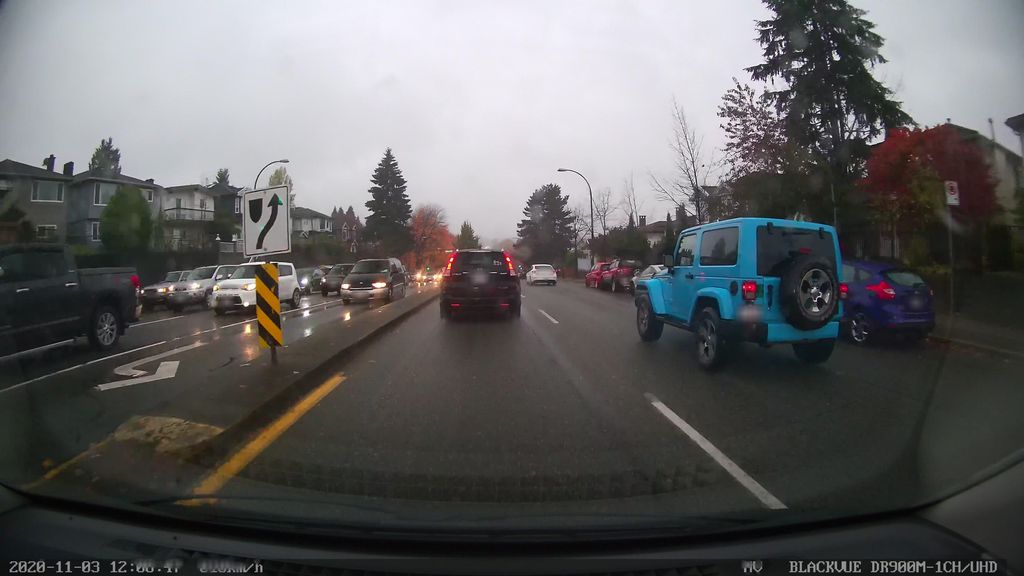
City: vancouver